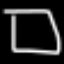
Label: square